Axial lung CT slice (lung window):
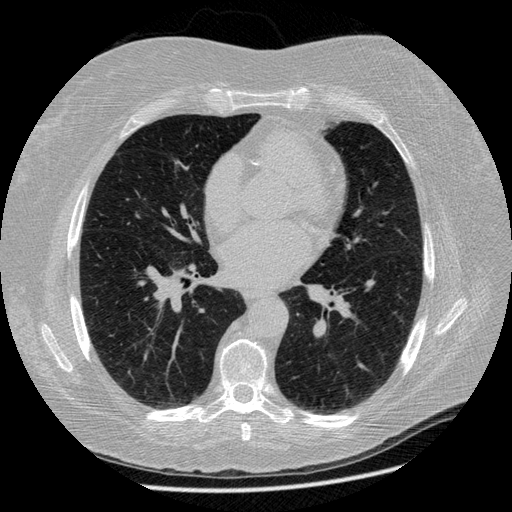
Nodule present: no